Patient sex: M
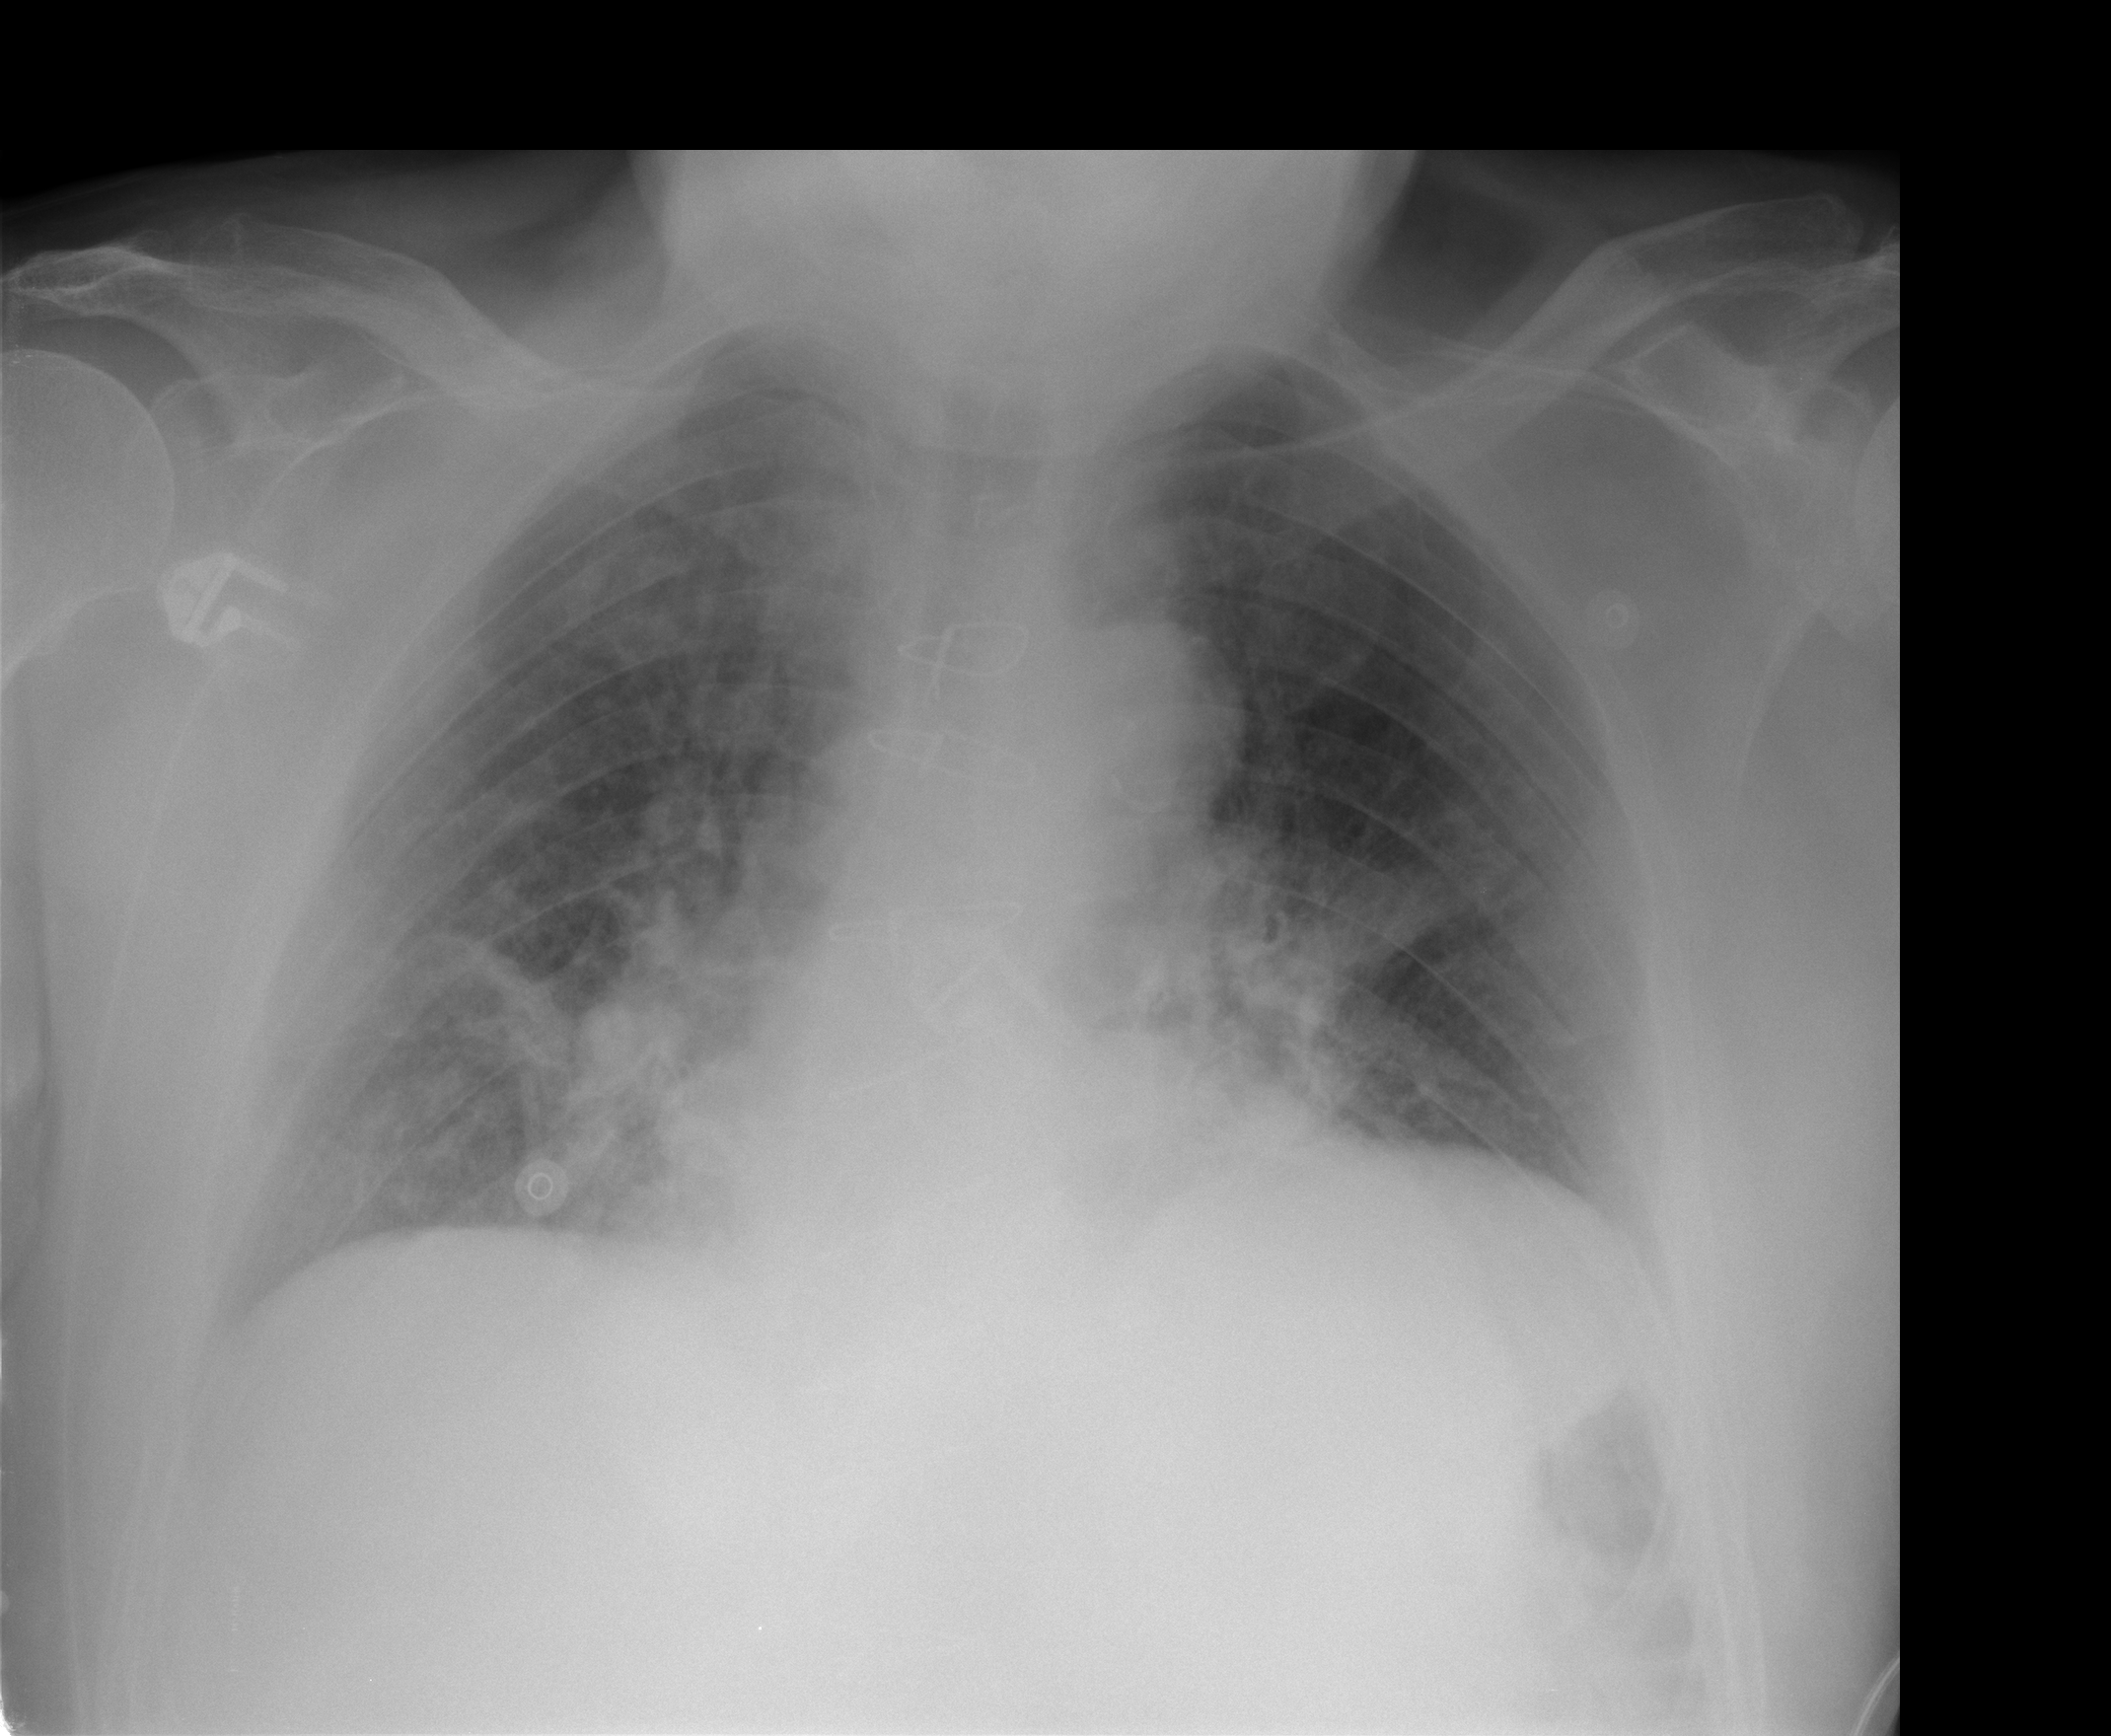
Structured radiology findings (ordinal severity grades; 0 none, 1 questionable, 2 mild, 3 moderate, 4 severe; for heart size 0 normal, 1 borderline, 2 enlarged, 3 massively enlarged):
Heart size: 2
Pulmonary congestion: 3
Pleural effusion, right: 0
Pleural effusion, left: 0
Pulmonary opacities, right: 2
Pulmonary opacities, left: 2
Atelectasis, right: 2
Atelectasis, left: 2